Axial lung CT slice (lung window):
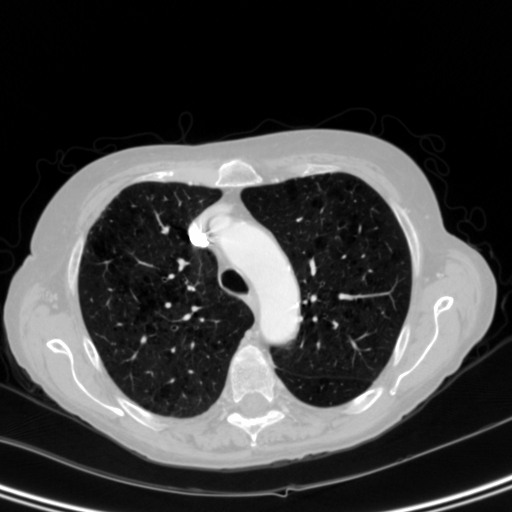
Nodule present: no